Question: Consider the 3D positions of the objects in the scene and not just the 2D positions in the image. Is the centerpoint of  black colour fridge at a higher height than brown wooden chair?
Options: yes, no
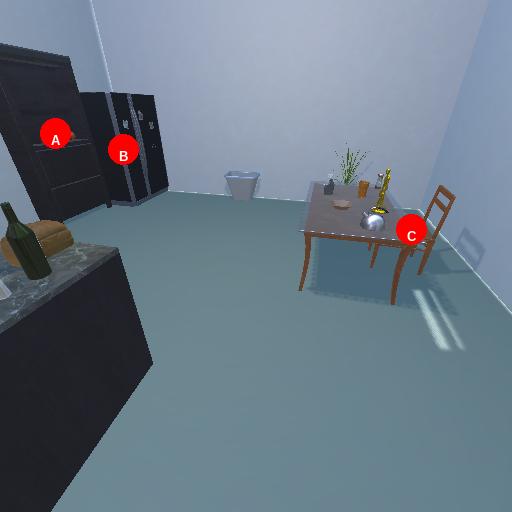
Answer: yes